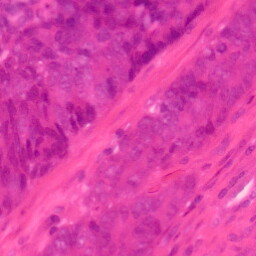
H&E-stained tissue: Colon